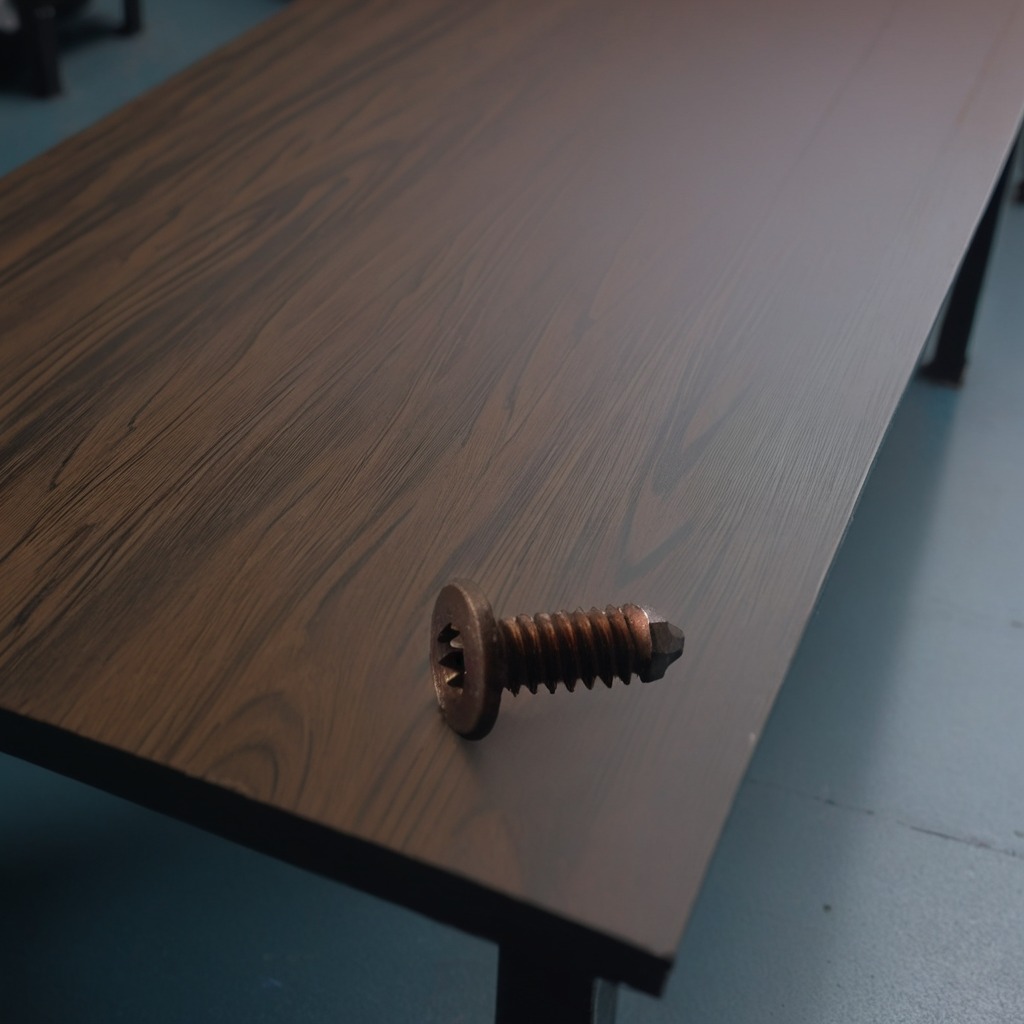
A metal screw is lying on a table with faint burn marks in a small garage at twilight.